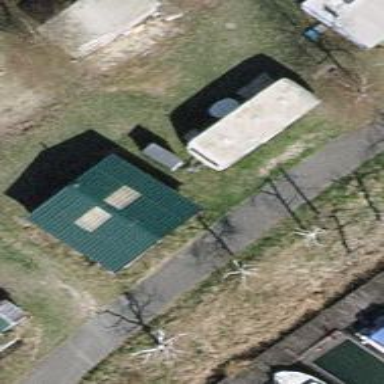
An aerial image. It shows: Static caravan.